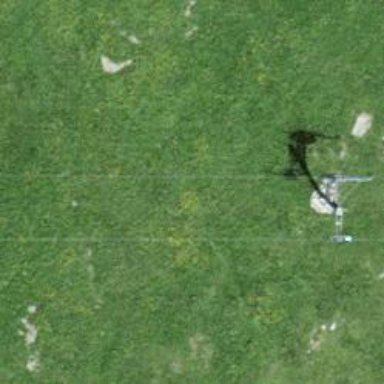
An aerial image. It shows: Pylon for aerialway.